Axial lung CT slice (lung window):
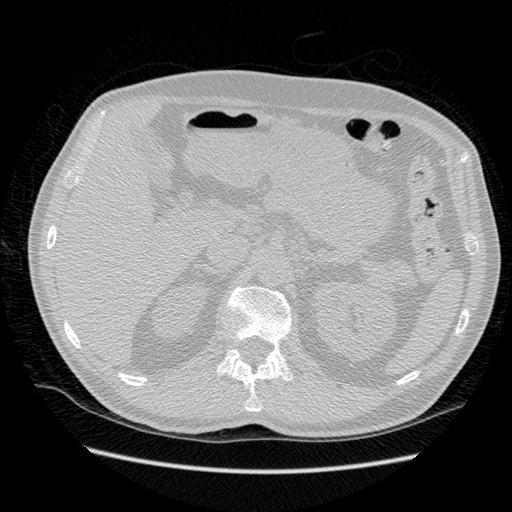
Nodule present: no